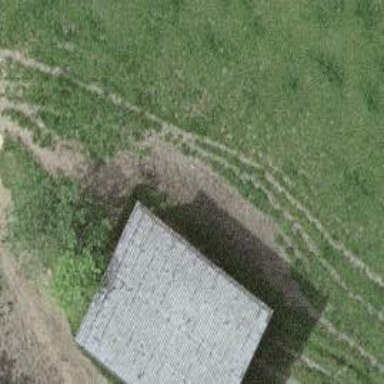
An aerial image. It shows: Shed building.